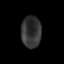
Tissue: lung
Cell type: T cells
Senescence score: 0.2273
Nuclear area (px): 619
Mean DAPI intensity: 51.478